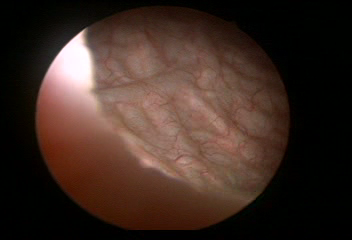
Modality: WLC
Class: Normal mucosa
Bladder cancer association: No